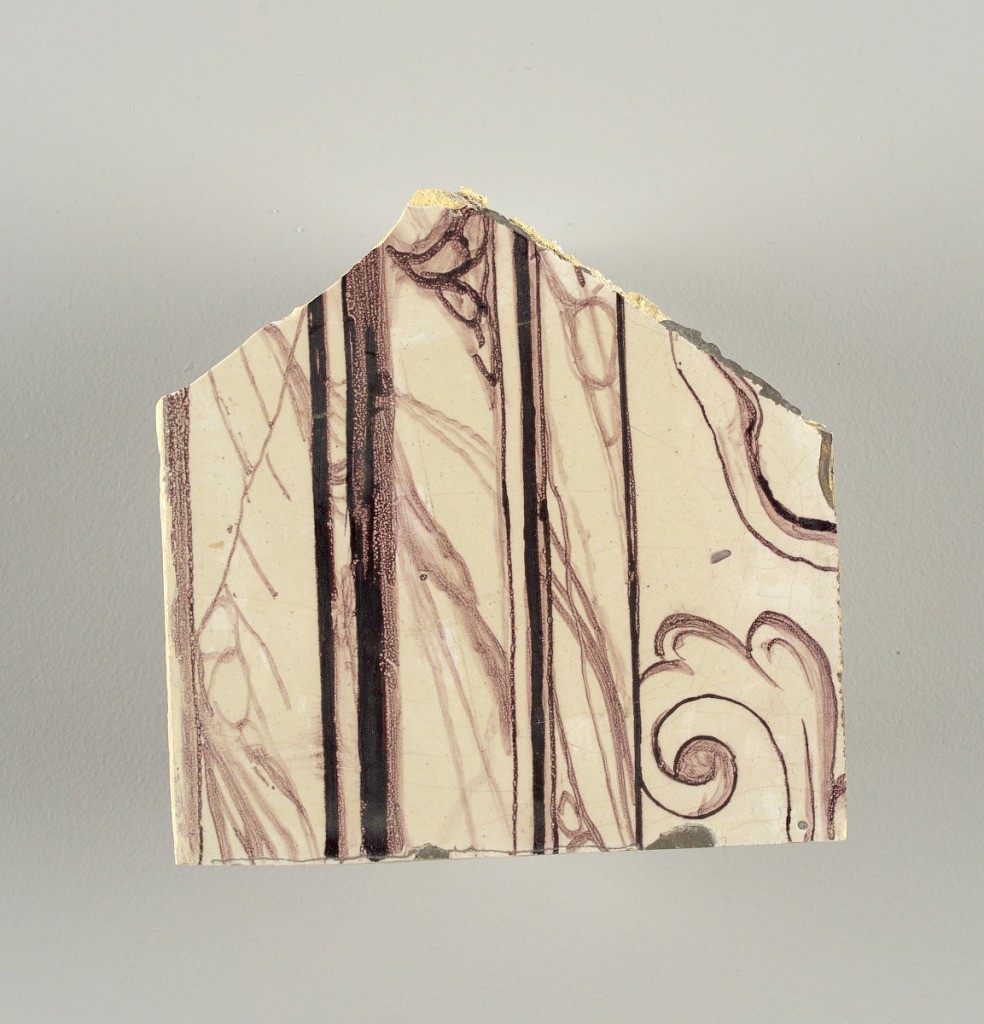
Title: Wall facing
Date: ca. 1725
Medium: tin-glazed earthenware, underglaze
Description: Running design for a frieze or a dado, composed of scrolls of foliage and strapwork, and four repeating motifs--a seated woman in a small upright oval medallion, a putto seated on a rocailled base, and strapwork in axial pattern.  The various panels, A to F, show various repeats of the same design, all being five tiles high and a varying number of tiles wide.